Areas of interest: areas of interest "Huangshi School (Huangshi Campus)"
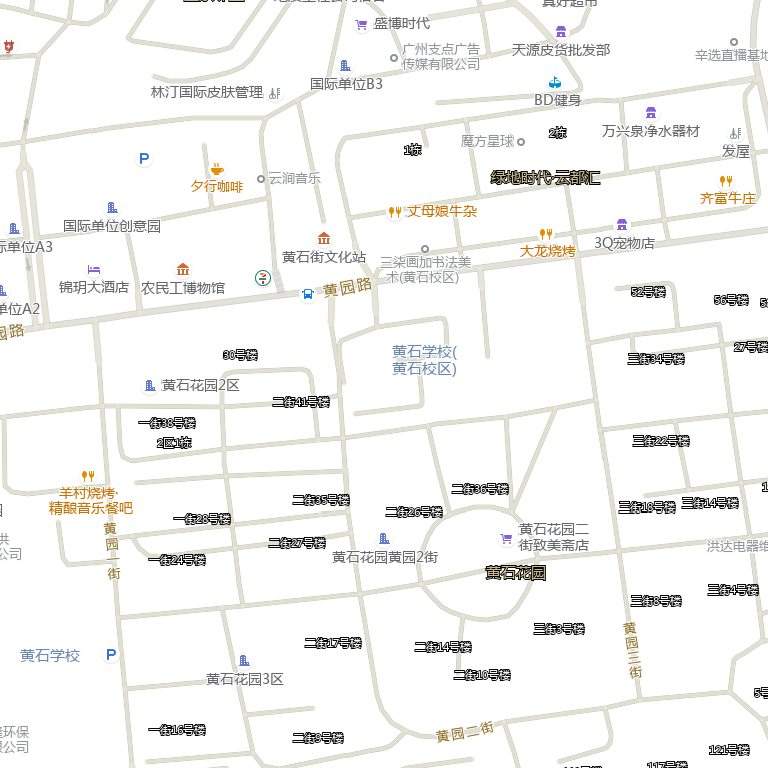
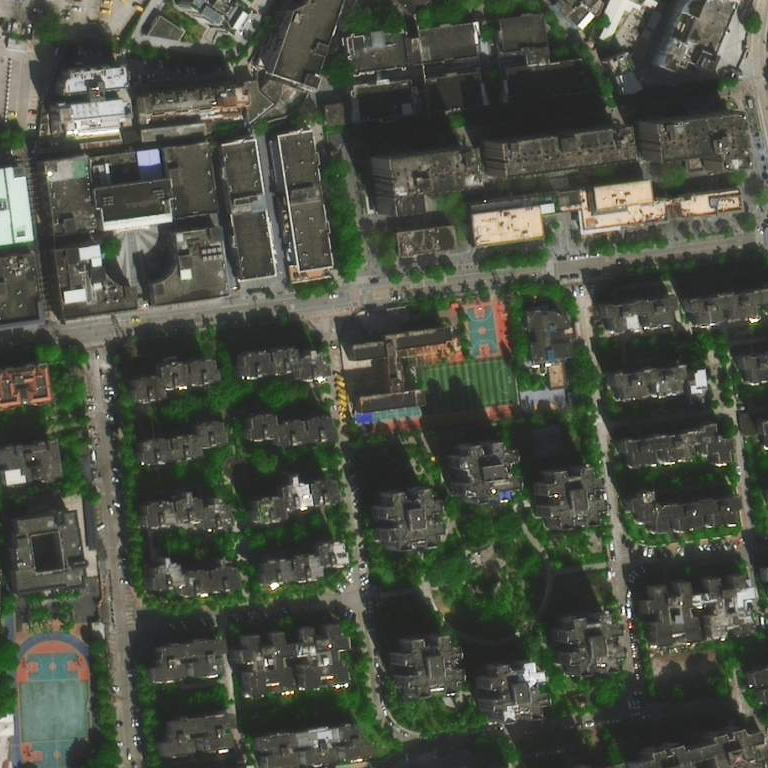